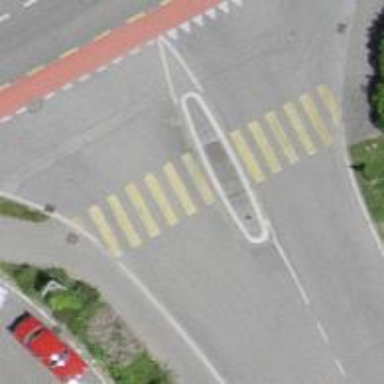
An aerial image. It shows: Uncontrolled crossing with zebra marking and island.